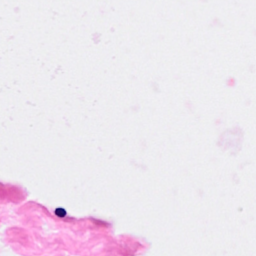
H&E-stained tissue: Breast